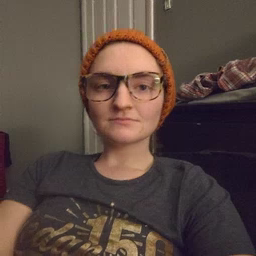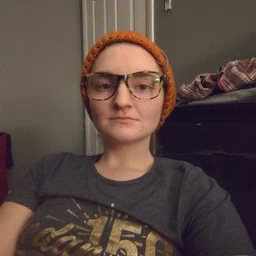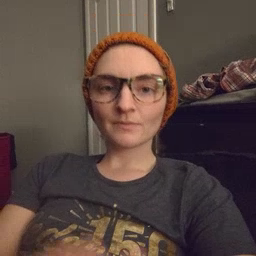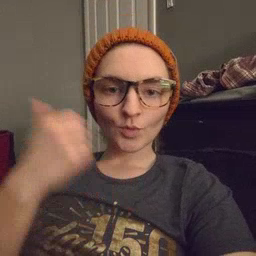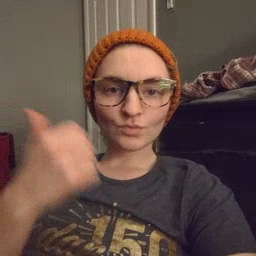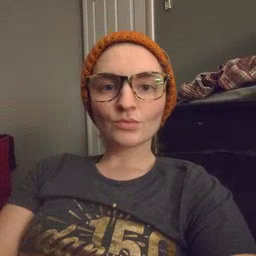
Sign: another